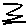
Label: zigzag